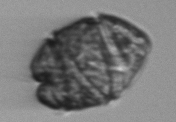
Label: Margalefidinium